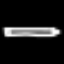
Label: pencil